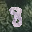
Label: 8